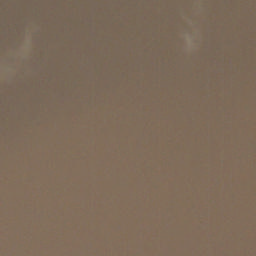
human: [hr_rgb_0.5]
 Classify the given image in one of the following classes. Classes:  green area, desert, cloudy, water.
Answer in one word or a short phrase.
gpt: cloudy